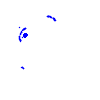
Particle: kaon